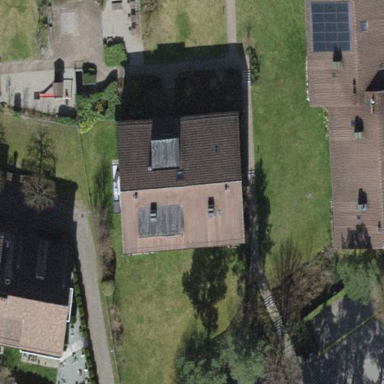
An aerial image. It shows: Building with gabled roof made of roof tiles.